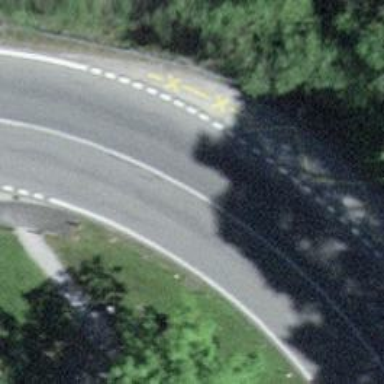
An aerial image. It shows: Bus stop with designated public transport stop position.